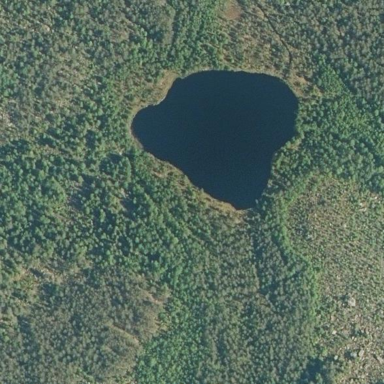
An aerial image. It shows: Pond with natural water.